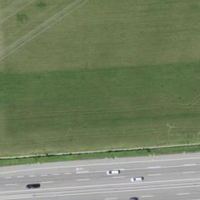
EUNIS habitat code: 57
Species observed at this site:
Pseudochorthippus parallelus
Chorthippus biguttulus